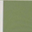
Piece: xx